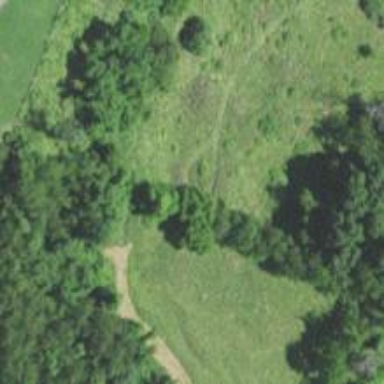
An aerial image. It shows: Serene woodland landscape.